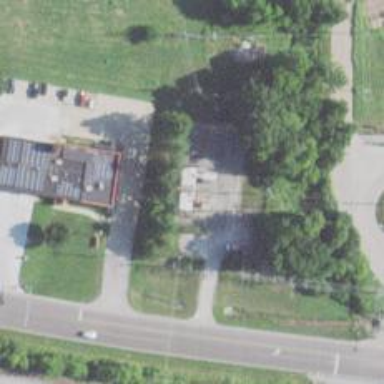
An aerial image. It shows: Substation.